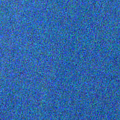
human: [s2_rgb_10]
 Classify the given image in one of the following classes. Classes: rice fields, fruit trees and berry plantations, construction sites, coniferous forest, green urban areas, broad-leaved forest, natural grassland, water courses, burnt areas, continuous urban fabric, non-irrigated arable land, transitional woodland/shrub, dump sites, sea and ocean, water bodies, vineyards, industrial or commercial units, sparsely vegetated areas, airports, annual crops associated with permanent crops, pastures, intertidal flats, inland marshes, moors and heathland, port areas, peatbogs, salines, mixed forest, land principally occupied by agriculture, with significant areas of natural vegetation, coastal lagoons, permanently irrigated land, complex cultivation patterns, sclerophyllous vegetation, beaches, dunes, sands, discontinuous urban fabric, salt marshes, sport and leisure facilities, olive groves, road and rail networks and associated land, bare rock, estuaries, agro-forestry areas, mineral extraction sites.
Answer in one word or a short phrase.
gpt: water bodies